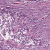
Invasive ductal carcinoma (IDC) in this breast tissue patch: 1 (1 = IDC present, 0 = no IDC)